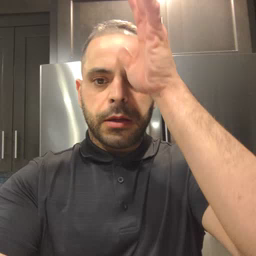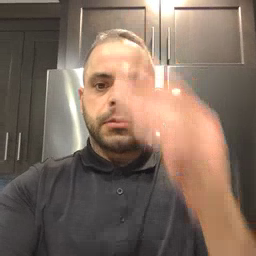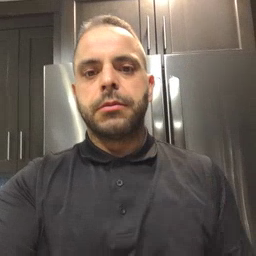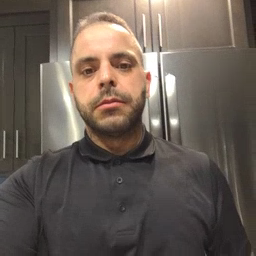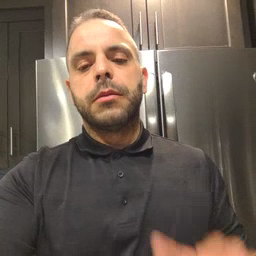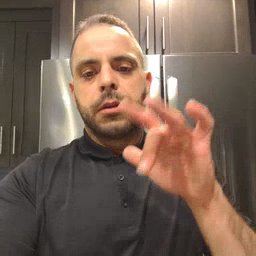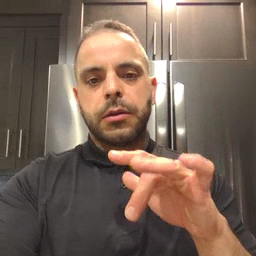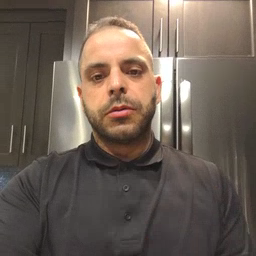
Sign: touch